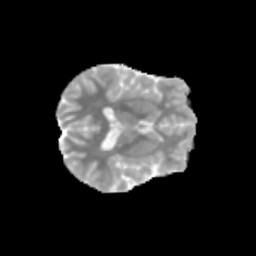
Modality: MD
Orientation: axial
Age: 12
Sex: female
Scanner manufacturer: siemens
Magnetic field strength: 3 T
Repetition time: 3.8 s
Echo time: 0.07 s